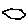
Label: hexagon